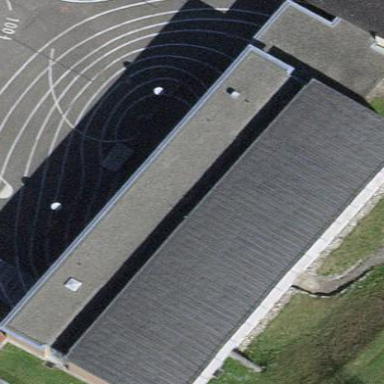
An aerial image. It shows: School building.